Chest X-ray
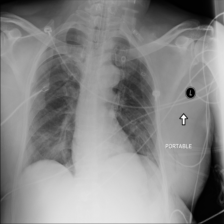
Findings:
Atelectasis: negative
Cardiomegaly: negative
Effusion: negative
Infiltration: negative
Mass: negative
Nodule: negative
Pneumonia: negative
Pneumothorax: negative
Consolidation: negative
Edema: negative
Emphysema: positive
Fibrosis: negative
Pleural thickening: negative
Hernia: negative